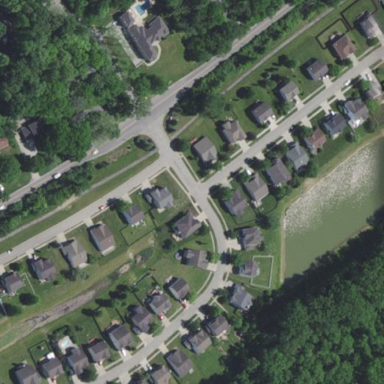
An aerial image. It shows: Residential area.